Field crop: maize
Growth stage: 2
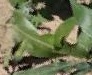
Species: maize